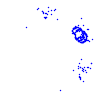
Particle: pion